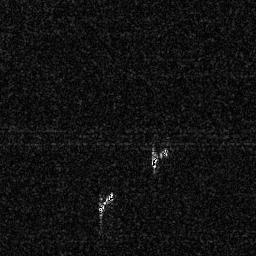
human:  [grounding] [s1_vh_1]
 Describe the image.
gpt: In the satellite image, there is  <ref>1 small ship </ref> <box>[[37, 73, 44, 82, 0]]</box> located at bottom,  <ref>1 small ship </ref> <box>[[58, 57, 66, 65, 0]]</box> located at center.